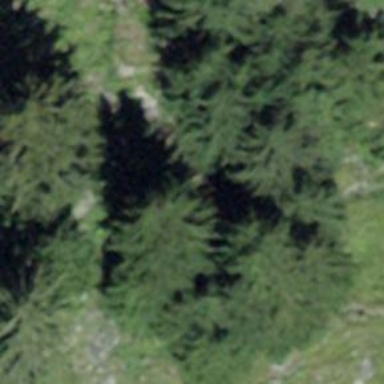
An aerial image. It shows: Forest dominated by needle-leaved trees.